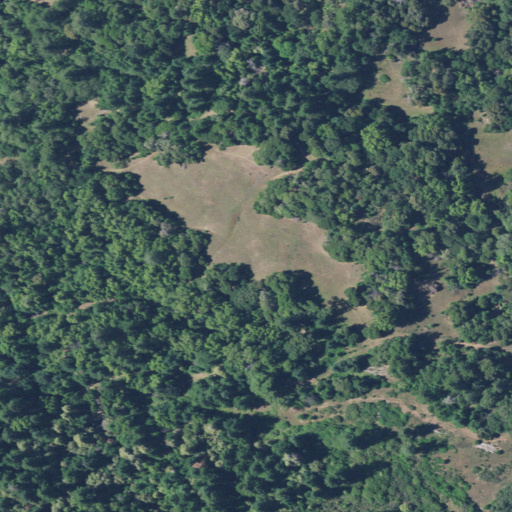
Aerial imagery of plain(s) in California named Barkshed Opening containing evergreen forest, mixed forest, and shrub